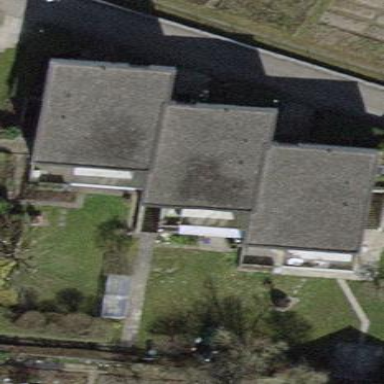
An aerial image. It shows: House with flat roof.